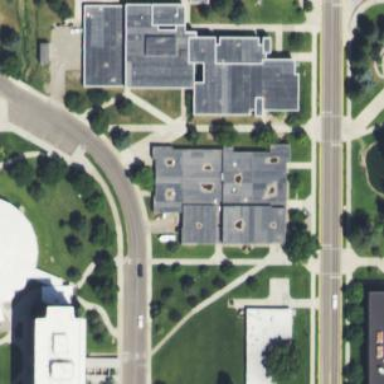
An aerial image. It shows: View of university building.